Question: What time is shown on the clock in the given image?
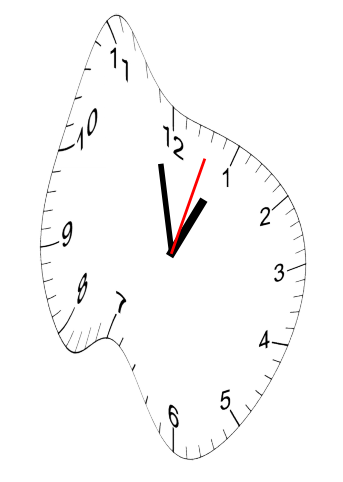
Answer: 12:58:03